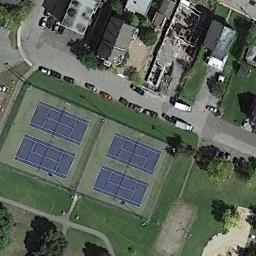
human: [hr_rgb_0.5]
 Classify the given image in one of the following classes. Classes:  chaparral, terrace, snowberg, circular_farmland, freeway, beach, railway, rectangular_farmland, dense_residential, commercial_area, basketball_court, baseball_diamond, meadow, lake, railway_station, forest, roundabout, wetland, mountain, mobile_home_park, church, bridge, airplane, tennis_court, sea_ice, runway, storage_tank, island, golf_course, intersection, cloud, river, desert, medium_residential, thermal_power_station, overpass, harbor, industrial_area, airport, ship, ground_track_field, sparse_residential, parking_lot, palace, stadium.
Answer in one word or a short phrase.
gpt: tennis_court